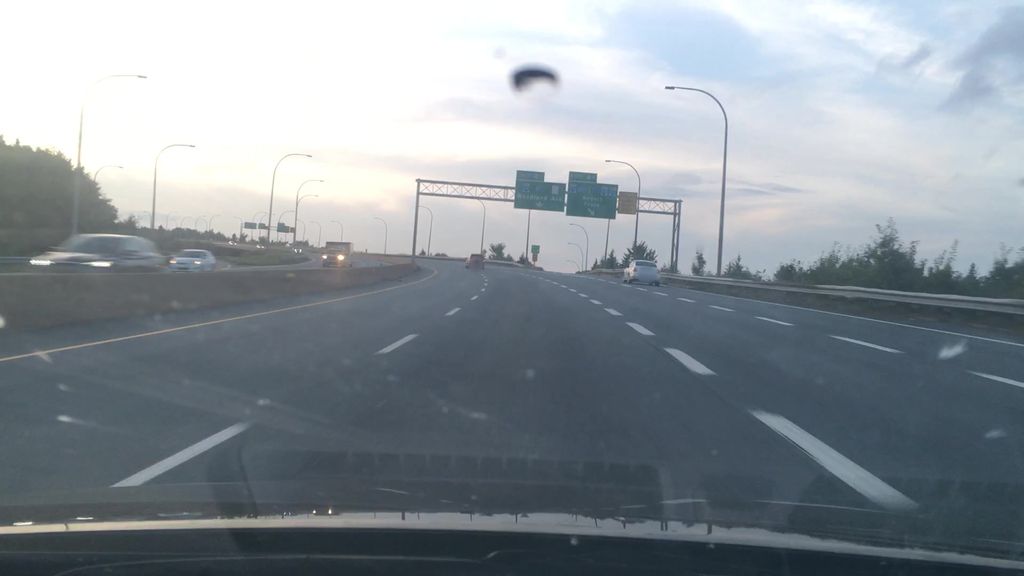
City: halifax